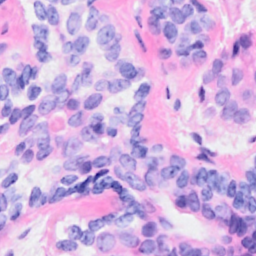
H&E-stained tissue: Breast